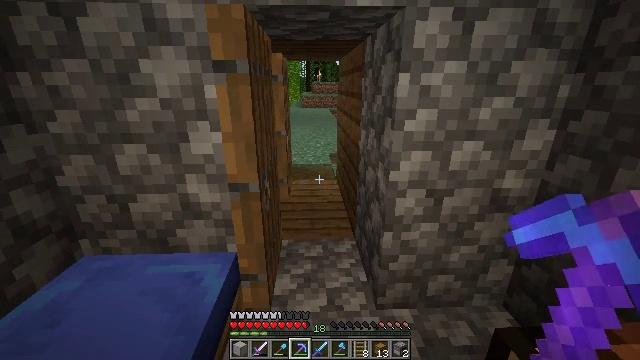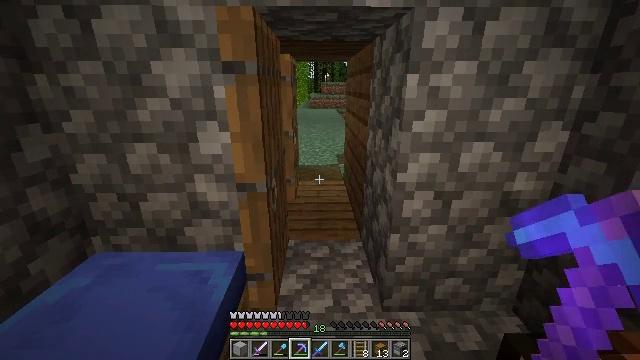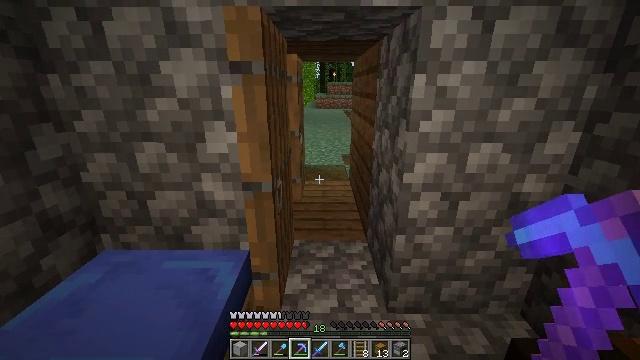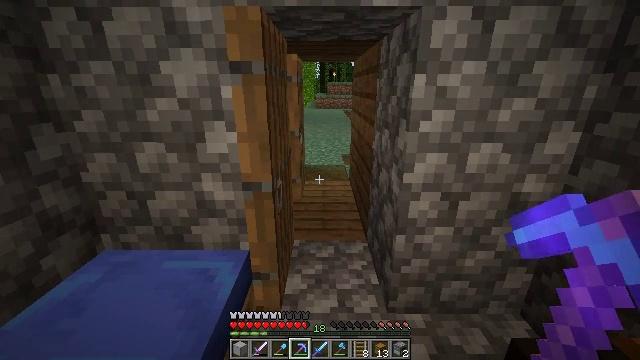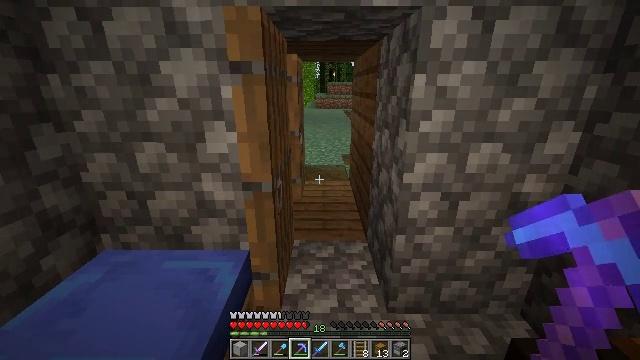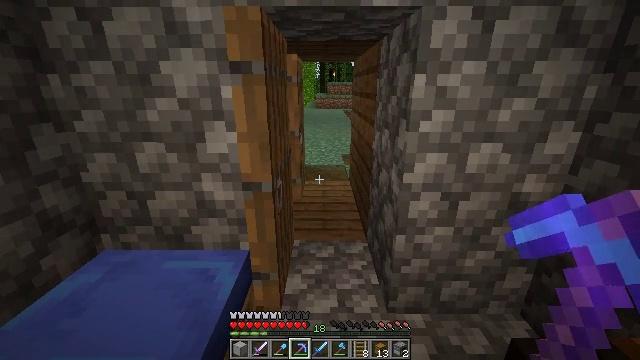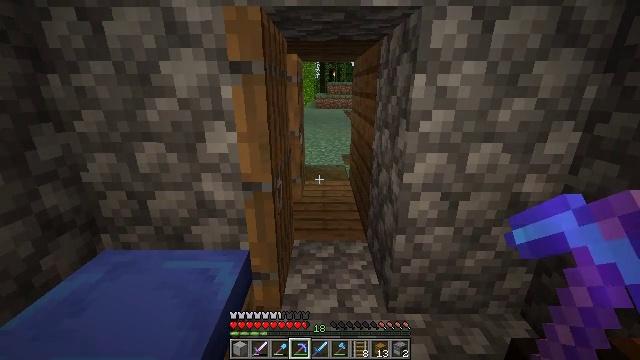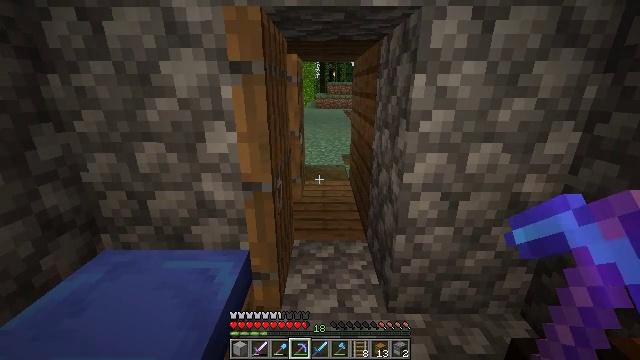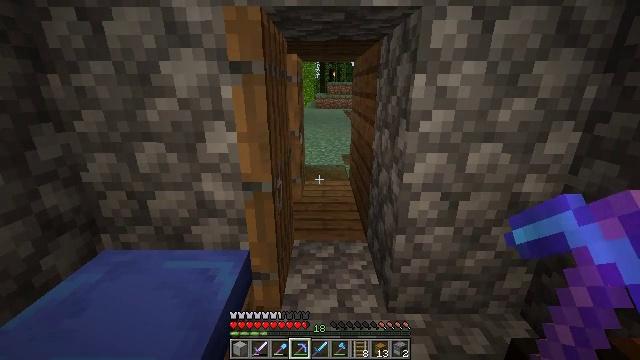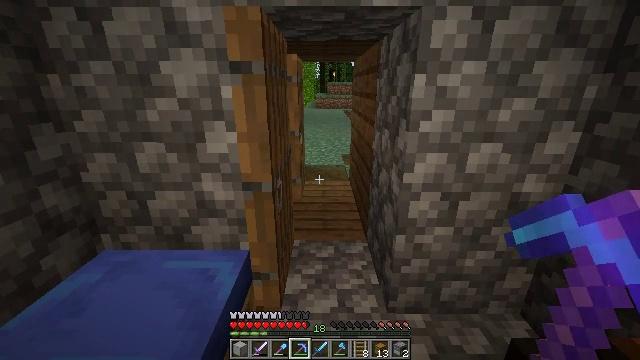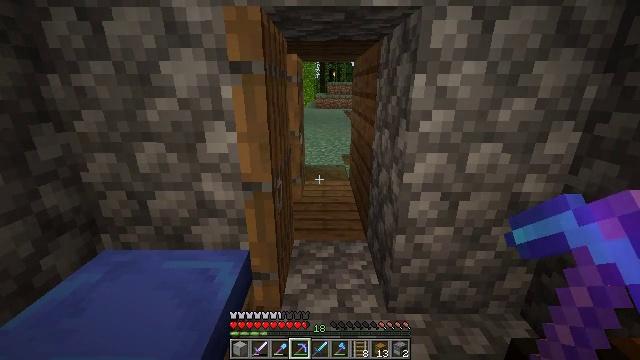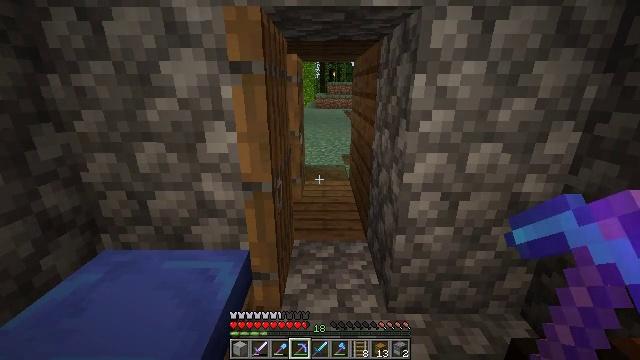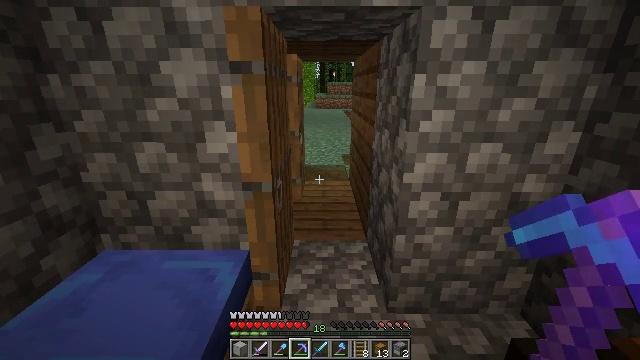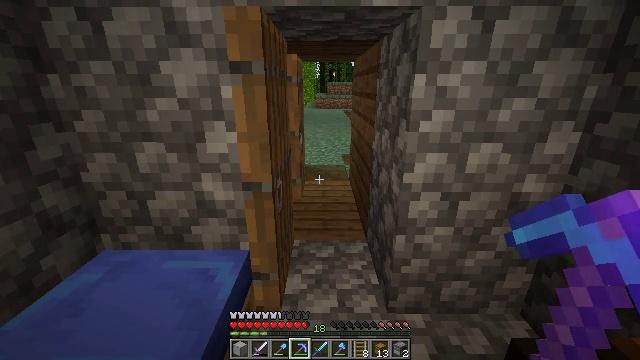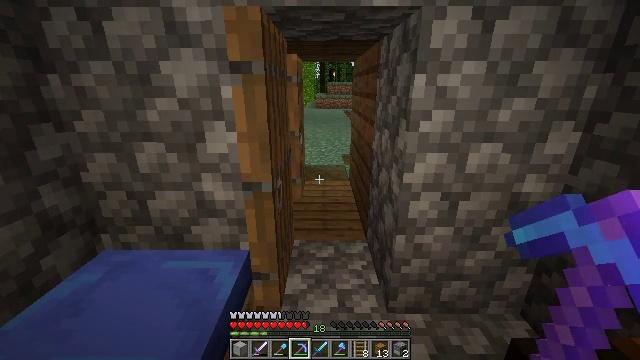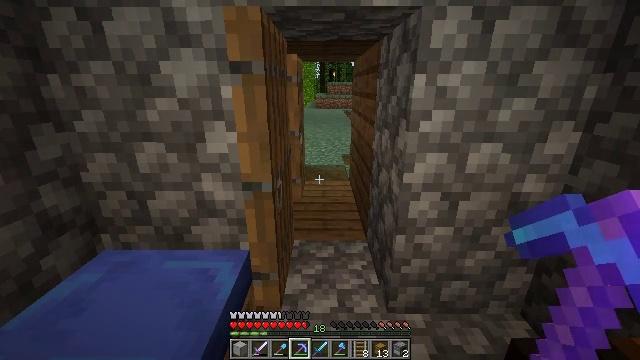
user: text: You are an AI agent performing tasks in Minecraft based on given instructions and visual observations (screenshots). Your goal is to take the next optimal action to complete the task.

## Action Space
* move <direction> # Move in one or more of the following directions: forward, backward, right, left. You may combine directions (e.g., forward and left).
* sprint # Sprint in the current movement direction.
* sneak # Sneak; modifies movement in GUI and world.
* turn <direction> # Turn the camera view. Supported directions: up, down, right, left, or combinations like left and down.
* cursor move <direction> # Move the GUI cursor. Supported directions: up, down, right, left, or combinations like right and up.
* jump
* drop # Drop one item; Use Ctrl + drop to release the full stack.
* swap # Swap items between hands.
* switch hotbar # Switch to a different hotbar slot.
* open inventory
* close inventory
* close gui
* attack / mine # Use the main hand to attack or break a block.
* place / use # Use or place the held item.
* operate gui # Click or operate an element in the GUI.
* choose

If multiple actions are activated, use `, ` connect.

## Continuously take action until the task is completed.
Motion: motion action
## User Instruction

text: Gather smooth stone from the ground.
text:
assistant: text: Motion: turn left
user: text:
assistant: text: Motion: turn left
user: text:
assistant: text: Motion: no_op
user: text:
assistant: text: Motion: no_op
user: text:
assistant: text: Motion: no_op
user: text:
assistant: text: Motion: no_op
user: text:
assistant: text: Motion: no_op
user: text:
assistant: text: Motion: no_op
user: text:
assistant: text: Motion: no_op
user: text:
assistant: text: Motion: no_op
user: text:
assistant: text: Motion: no_op
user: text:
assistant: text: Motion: no_op
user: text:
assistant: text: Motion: no_op
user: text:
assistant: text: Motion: no_op
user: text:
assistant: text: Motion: no_op
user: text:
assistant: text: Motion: no_op
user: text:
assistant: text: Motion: no_op
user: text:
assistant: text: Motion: no_op
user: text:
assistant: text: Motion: no_op
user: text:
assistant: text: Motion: no_op
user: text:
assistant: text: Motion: no_op
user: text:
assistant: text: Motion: no_op
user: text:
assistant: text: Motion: no_op
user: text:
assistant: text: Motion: no_op
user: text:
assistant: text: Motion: no_op
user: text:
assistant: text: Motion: no_op
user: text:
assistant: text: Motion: no_op
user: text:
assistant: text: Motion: no_op
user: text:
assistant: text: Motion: no_op
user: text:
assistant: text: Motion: no_op